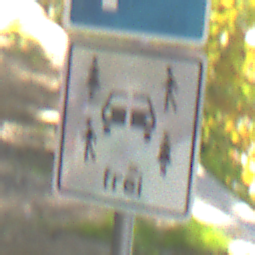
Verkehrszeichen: CarsharingfahrzeugeFrei
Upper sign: Parken
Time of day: Midday
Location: Outdoor (Urban)
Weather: Clear
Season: NotSpecified
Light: Natural